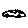
Label: car